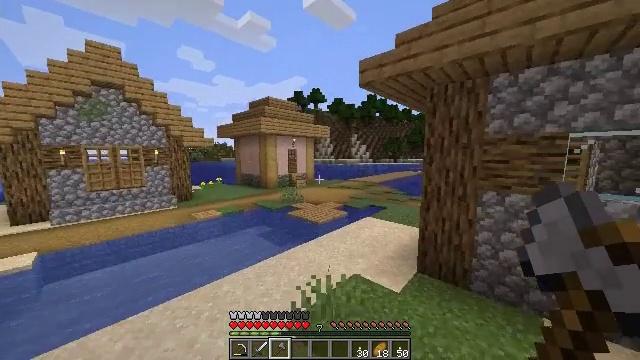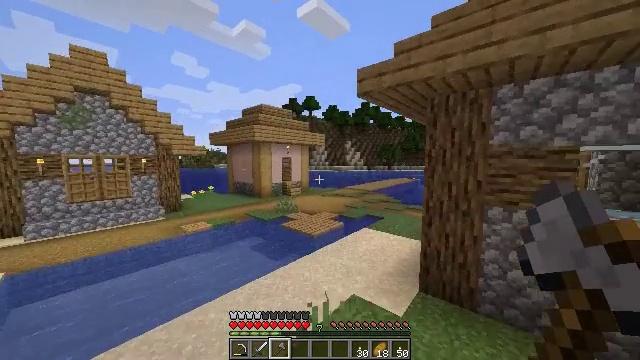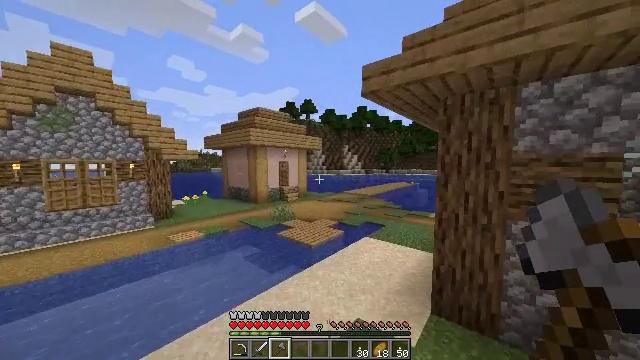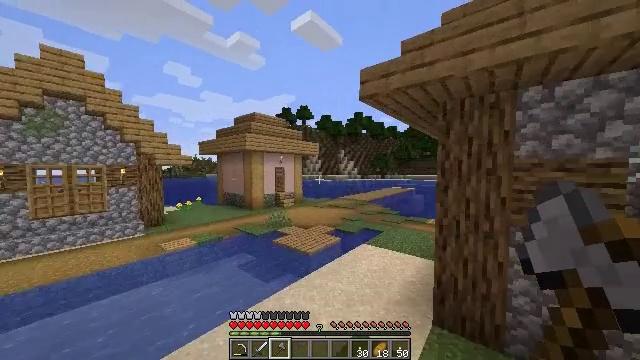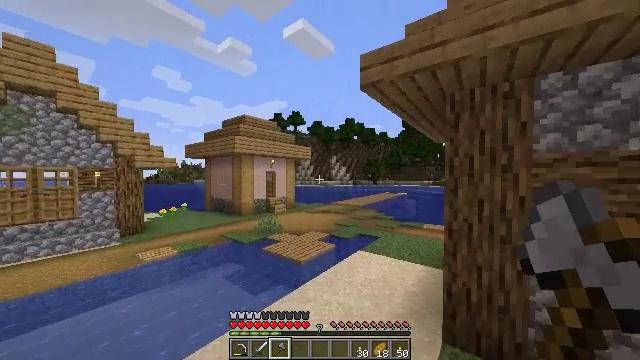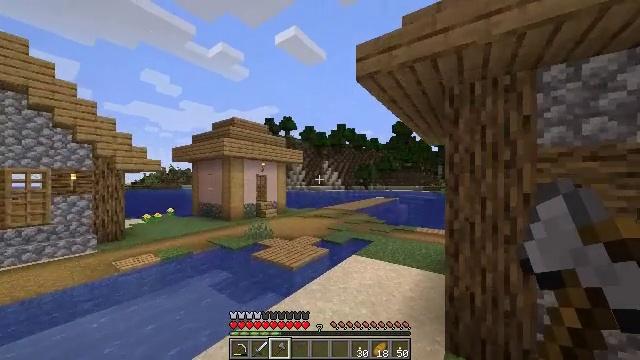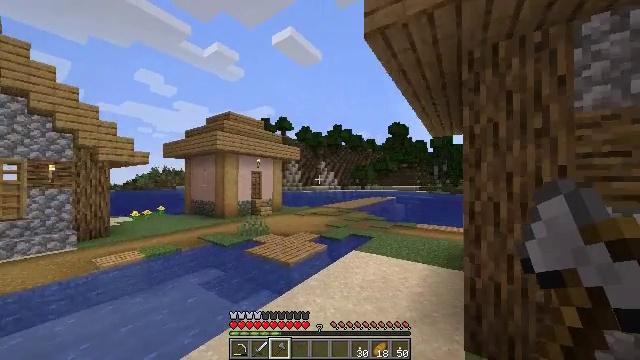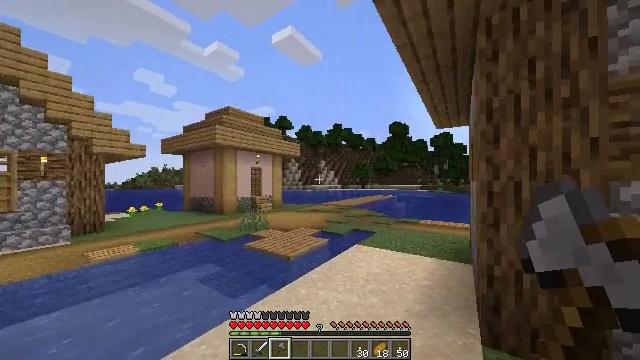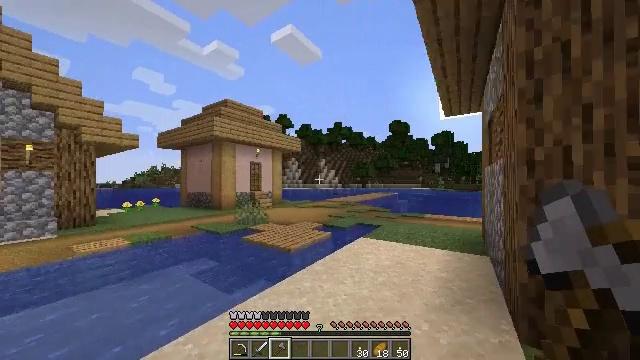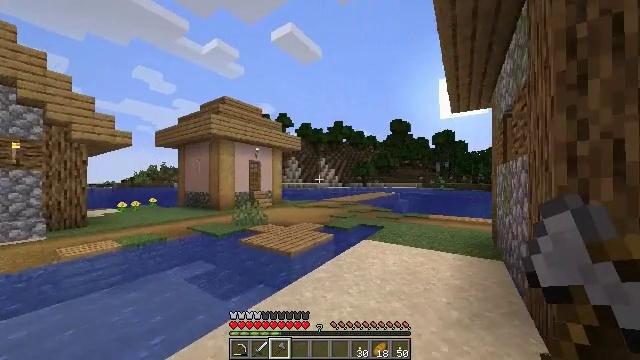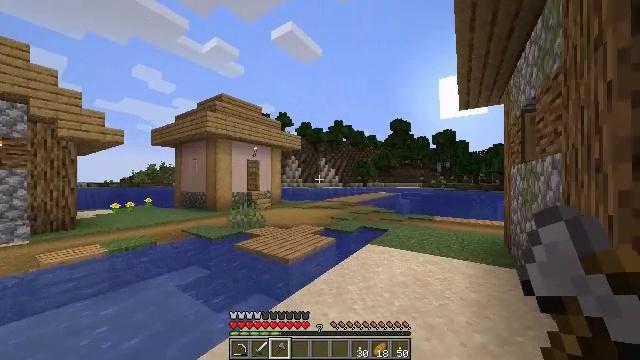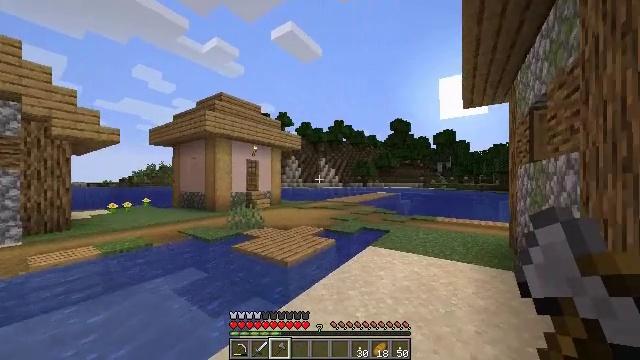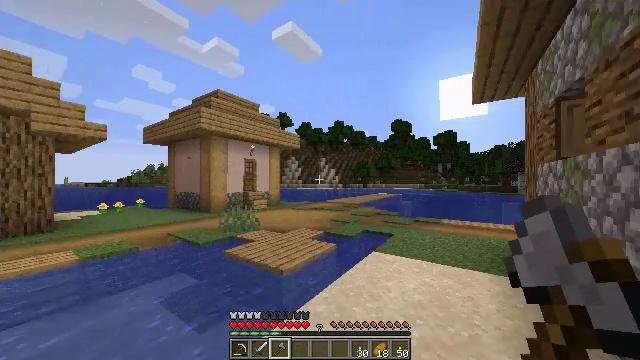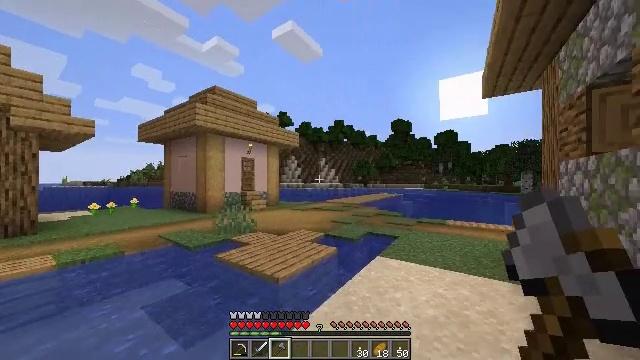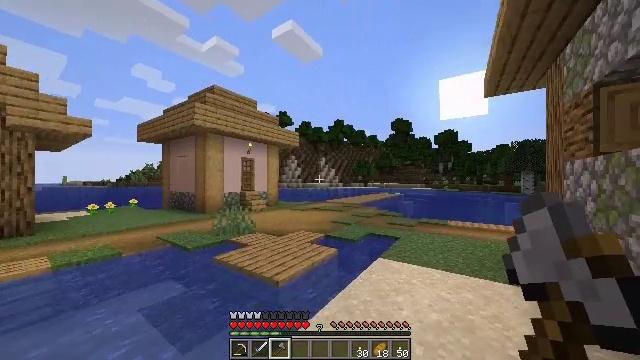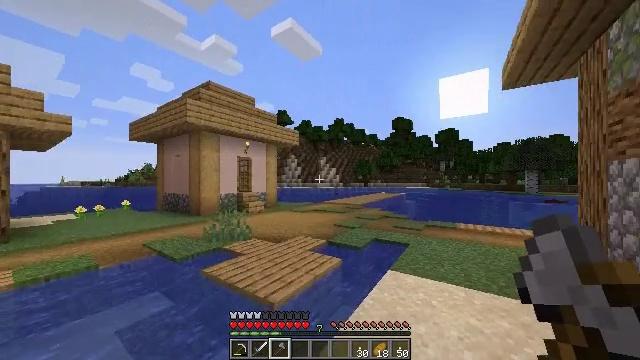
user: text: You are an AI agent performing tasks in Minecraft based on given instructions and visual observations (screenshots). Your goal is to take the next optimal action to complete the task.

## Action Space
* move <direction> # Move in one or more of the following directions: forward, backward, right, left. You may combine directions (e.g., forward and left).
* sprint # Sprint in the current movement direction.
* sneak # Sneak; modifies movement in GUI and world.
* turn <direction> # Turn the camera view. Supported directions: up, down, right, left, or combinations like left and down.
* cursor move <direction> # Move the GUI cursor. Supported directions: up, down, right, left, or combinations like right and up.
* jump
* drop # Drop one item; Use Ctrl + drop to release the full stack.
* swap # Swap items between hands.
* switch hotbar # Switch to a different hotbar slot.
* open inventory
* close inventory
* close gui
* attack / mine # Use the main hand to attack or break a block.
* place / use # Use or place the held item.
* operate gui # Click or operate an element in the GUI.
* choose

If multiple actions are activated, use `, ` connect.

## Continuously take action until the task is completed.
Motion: motion action
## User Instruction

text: Gather oak logs from trees.
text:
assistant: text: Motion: move forward, sprint, turn right and up, jump
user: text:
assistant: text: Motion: move forward, sprint, jump
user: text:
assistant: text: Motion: move forward, sprint, turn right and up, jump
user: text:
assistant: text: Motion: move forward, sprint, turn right and up, jump
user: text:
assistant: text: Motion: move forward, sprint, turn right and up
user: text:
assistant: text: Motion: move forward, sprint, turn right
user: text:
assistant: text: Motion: move forward, sprint
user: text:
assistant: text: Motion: move forward, sprint
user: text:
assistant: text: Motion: move forward, sprint
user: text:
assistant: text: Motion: move forward, sprint
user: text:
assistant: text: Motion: move forward, sprint
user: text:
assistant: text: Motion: move forward, sprint
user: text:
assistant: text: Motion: move forward, sprint
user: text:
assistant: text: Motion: move forward, sprint
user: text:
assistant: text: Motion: move forward, sprint
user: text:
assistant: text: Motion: move forward, sprint
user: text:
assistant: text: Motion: move forward, sprint
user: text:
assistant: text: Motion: move forward, sprint
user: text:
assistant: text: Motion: move forward, sprint
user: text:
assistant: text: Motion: move forward, sprint, jump
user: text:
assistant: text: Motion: move forward, sprint, jump
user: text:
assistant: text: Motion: move forward, sprint, jump
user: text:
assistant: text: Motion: move forward, sprint, jump
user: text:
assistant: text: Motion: move forward, sprint, jump
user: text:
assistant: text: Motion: move forward, sprint, jump
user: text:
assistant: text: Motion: move forward, sprint, jump
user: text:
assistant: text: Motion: move forward, sprint, turn right, jump
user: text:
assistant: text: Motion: move forward, sprint, turn right, jump
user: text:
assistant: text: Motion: move forward, sprint, turn right, jump
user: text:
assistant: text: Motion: move forward, sprint, jump